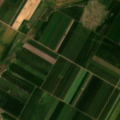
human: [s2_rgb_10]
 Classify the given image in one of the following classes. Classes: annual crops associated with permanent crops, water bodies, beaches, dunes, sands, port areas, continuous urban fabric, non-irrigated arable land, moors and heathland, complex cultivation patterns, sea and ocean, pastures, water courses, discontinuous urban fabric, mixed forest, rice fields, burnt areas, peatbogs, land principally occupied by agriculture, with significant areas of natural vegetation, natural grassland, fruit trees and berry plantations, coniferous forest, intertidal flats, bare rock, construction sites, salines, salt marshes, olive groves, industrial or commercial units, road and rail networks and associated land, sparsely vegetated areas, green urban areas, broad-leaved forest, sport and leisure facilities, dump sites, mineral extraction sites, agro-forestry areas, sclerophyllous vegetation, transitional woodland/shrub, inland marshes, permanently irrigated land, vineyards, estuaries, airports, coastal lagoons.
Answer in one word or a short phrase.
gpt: non-irrigated arable land, water bodies